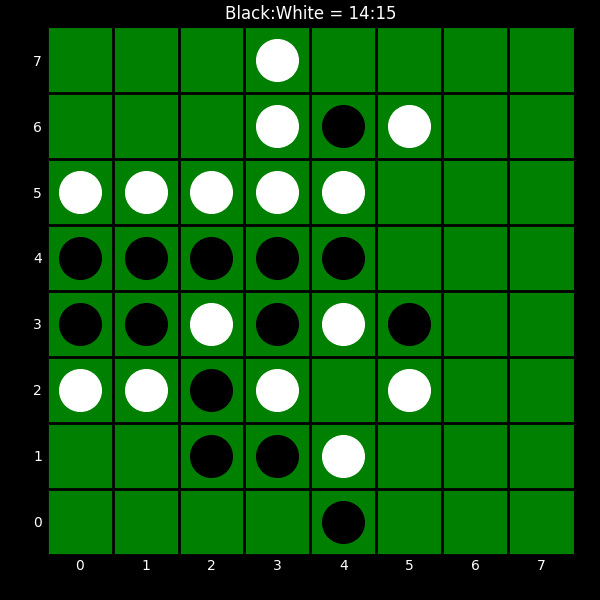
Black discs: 14
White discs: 15